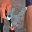
Label: 4